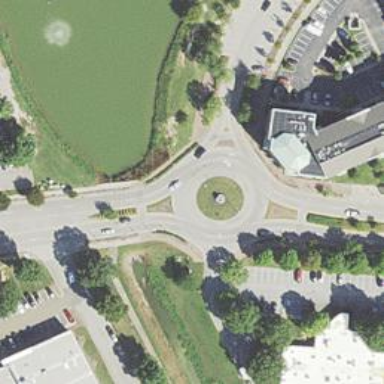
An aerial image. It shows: Secondary road with asphalt surface leading to roundabout junction.